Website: crate-barrel
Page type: account-selection
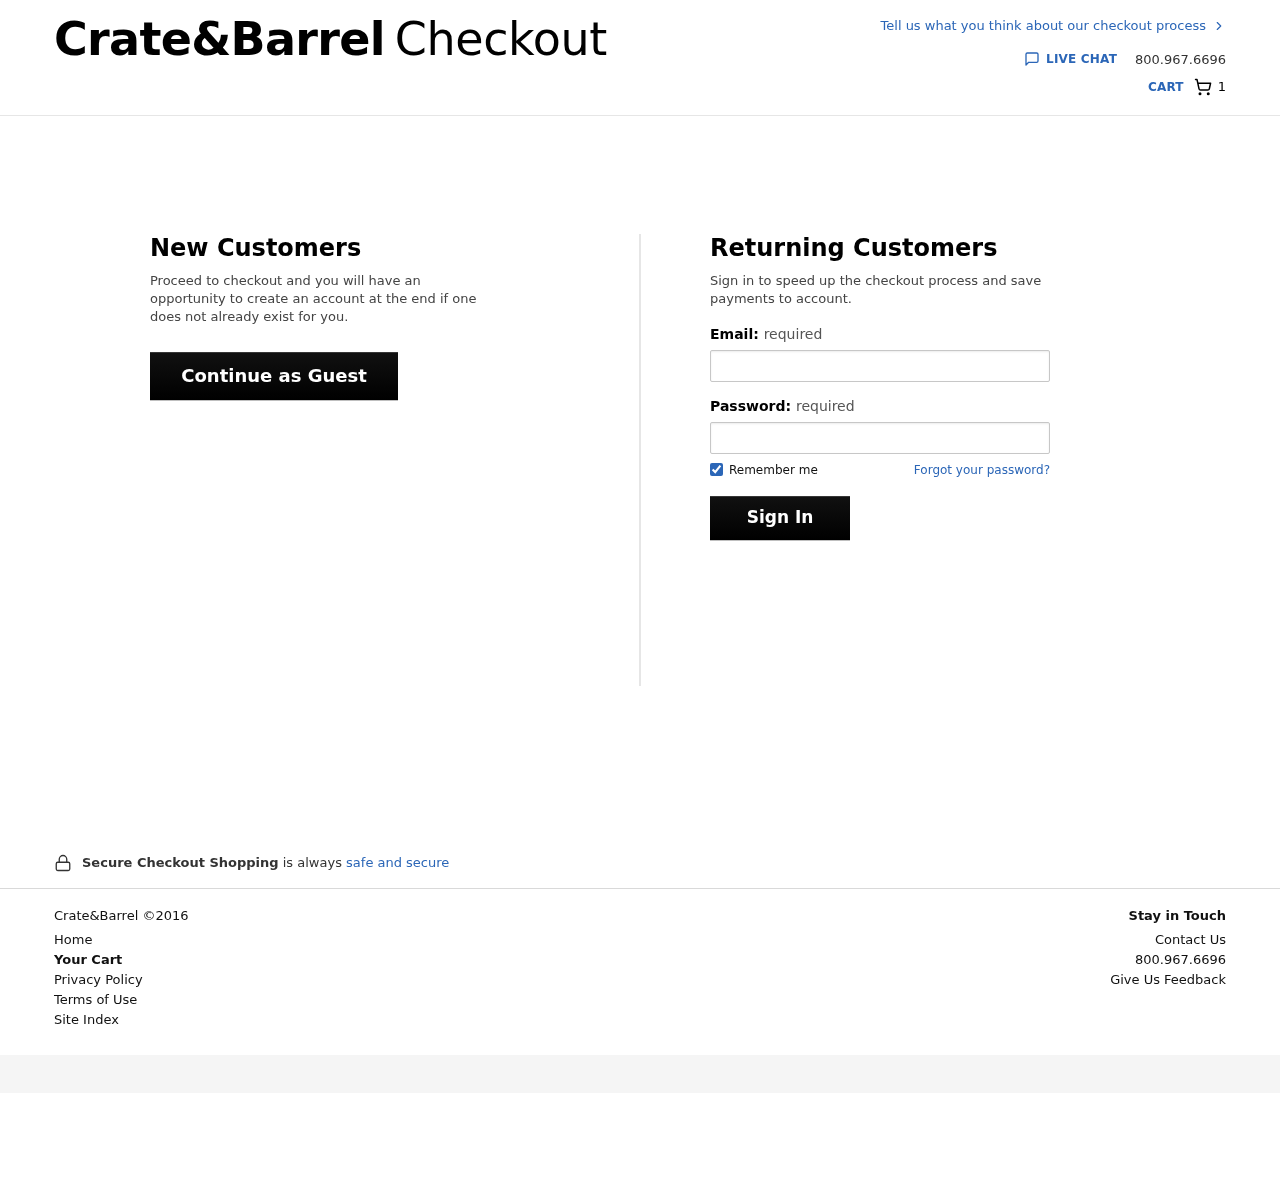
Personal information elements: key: PII_EMAIL
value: ehoward@hotmail.com
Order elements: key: ORDER_NUM_ITEMS
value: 1